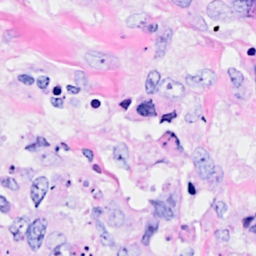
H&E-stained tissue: Breast